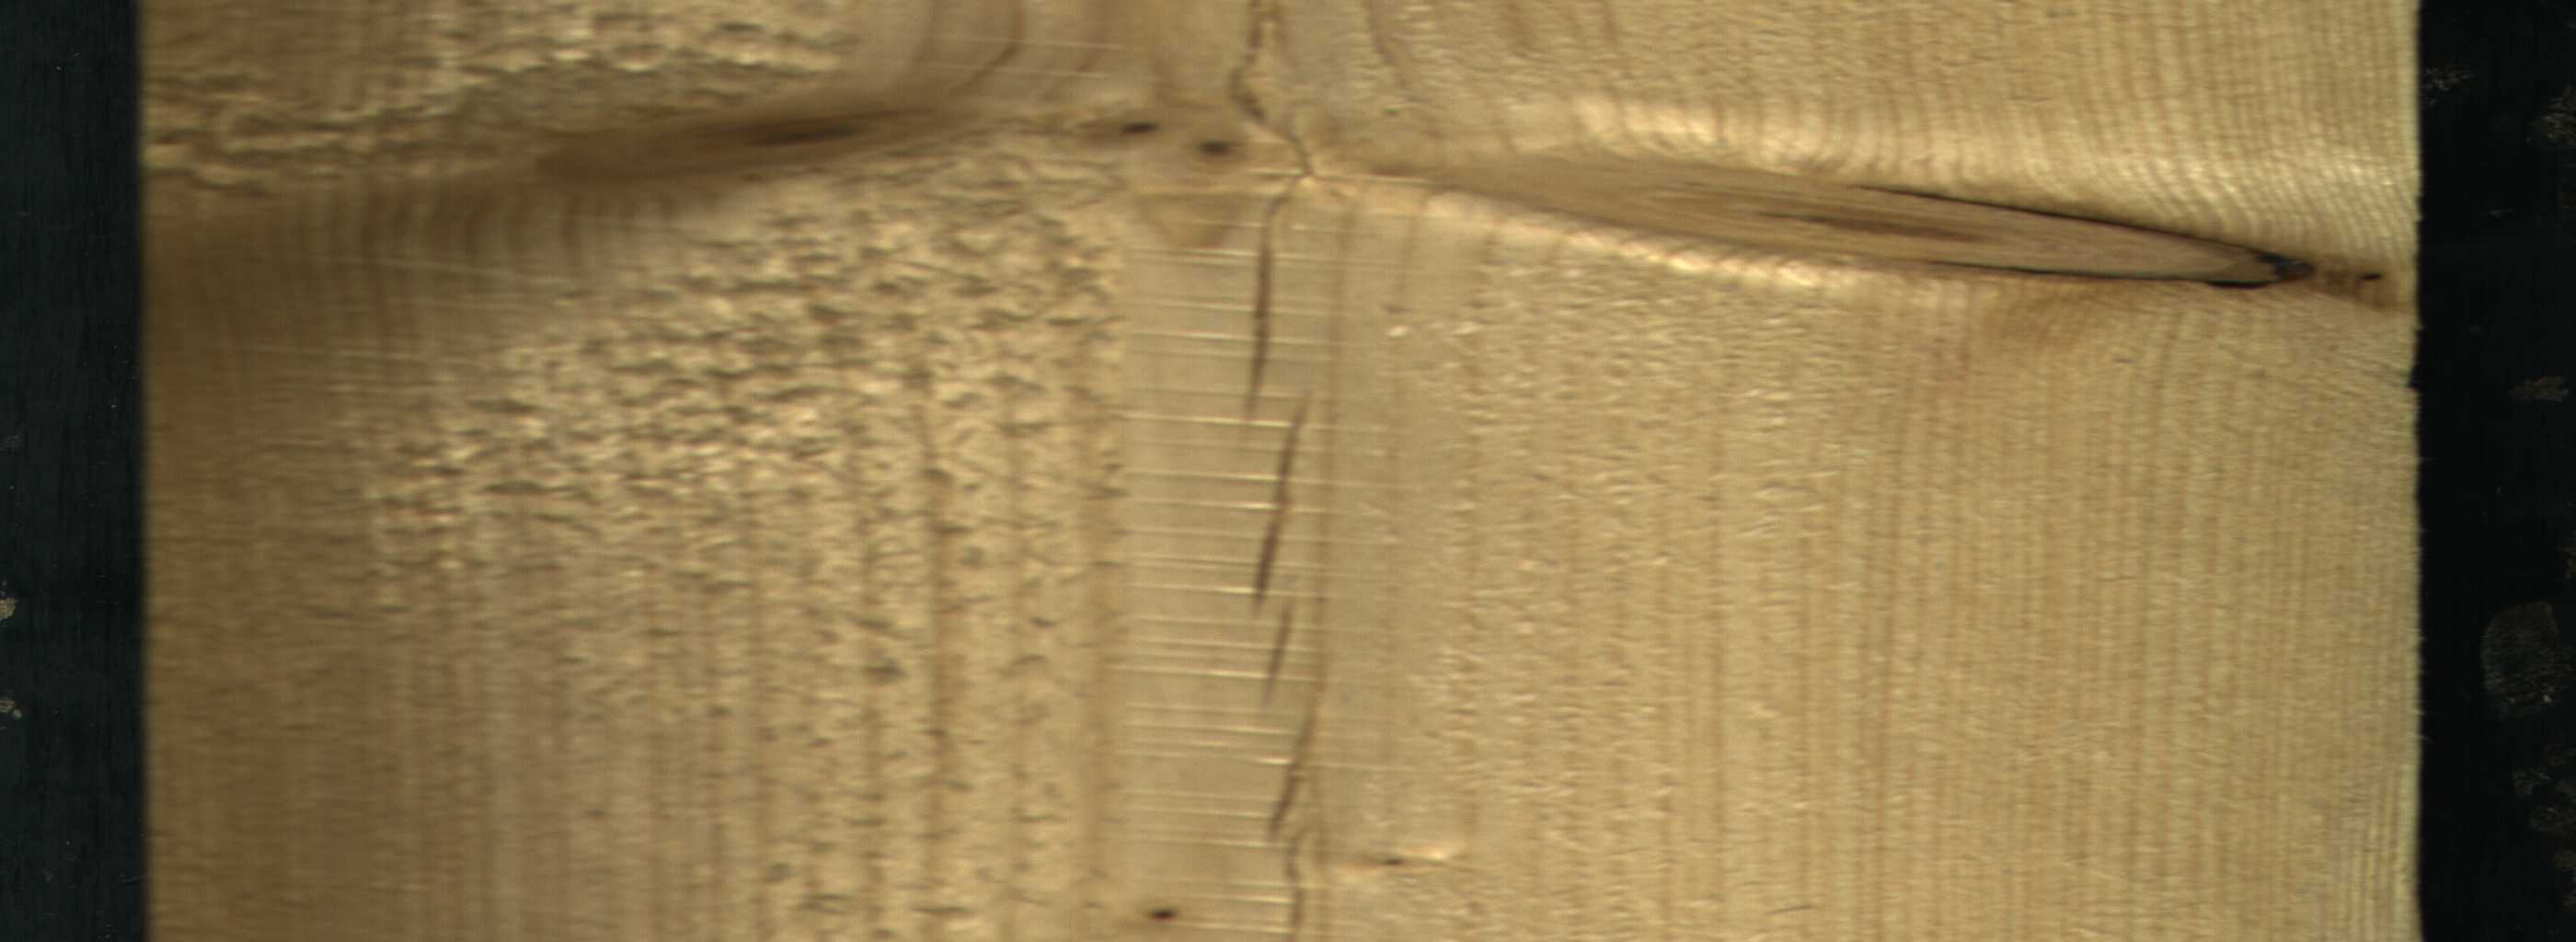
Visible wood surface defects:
Crack
Crack
Crack
Crack
Crack
Crack
Live_Knot
Live_Knot
Live_Knot
Live_Knot